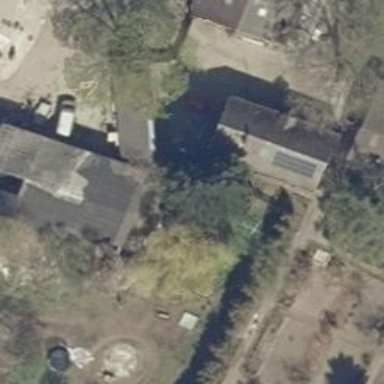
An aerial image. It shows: Detached building.